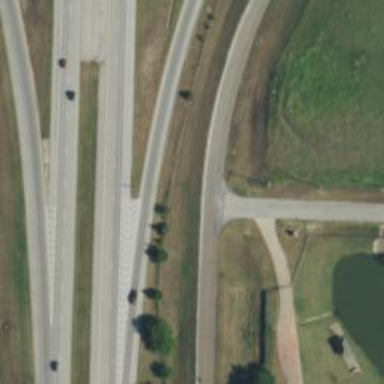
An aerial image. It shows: Trunk link highway.